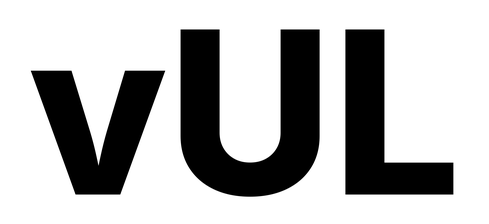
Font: Inter_ExtraBold